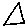
Label: triangle